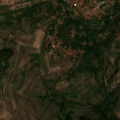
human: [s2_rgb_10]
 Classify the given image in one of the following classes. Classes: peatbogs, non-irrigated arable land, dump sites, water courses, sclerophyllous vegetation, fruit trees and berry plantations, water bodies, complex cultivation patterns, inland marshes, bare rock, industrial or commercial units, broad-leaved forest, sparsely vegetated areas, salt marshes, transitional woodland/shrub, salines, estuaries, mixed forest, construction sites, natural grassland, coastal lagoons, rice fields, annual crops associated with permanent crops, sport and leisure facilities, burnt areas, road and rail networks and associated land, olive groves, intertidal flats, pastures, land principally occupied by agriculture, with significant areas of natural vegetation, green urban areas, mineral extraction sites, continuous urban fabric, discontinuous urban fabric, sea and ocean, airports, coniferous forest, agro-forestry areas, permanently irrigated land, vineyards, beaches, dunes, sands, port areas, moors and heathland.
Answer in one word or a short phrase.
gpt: discontinuous urban fabric, complex cultivation patterns, land principally occupied by agriculture, with significant areas of natural vegetation, broad-leaved forest, natural grassland, transitional woodland/shrub